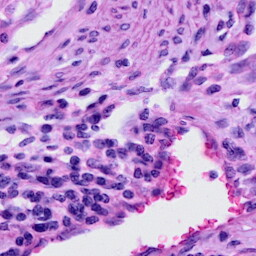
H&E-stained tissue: Cervix